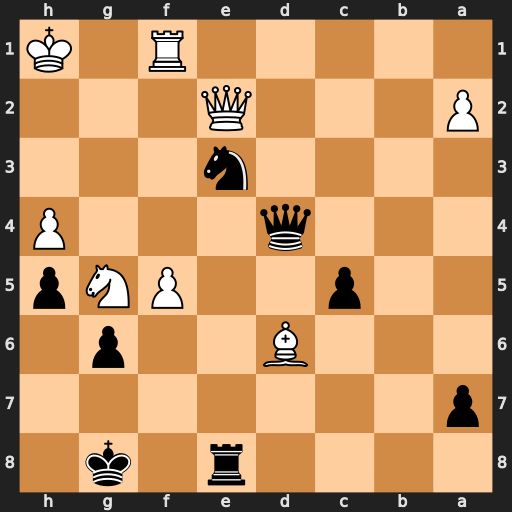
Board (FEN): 4r1k1/p7/3B2p1/2p2PNp/3q3P/4n3/P3Q3/5R1K
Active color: b
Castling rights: -
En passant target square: -
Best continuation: Qxh4+ Bh2 Qxg5